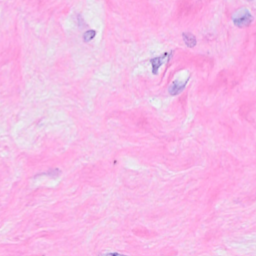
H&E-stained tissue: Breast